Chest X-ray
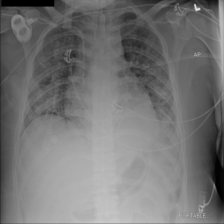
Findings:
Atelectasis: negative
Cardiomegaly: negative
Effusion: negative
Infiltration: negative
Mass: negative
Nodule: positive
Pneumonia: negative
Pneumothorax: negative
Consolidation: negative
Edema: negative
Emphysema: negative
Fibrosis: negative
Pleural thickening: negative
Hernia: negative